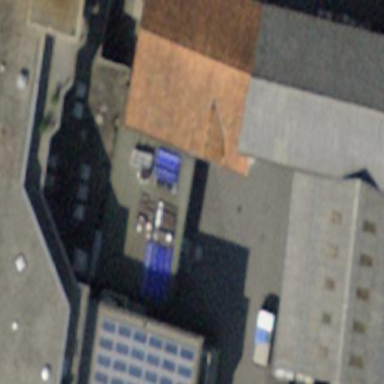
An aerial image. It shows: Warehouse.